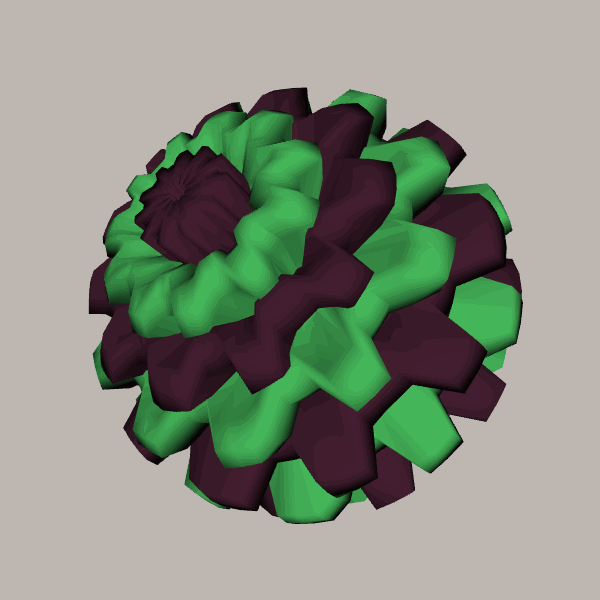
Background: light